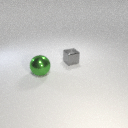
small gray metal cube to the right of large green metal sphere